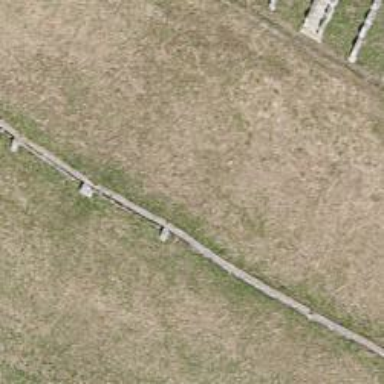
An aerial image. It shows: Retaining wall.